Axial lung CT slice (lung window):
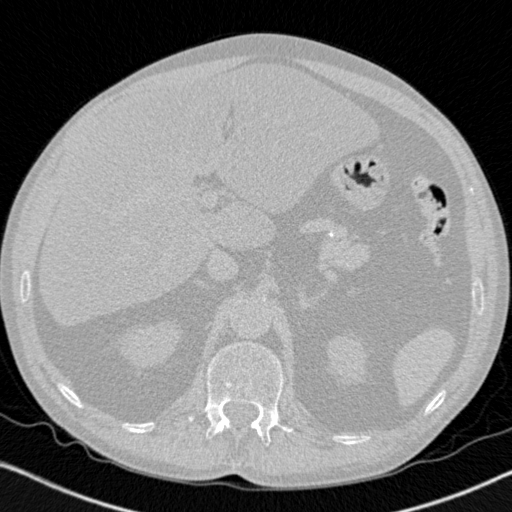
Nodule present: no